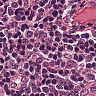
Metastatic tissue present: no